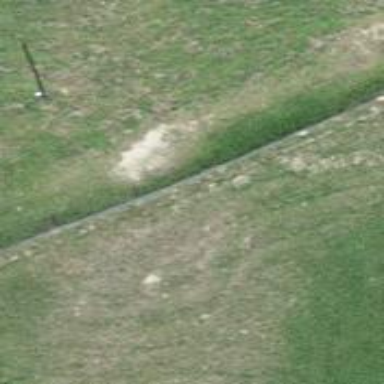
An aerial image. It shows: Unpaved track with grade 3 track type.